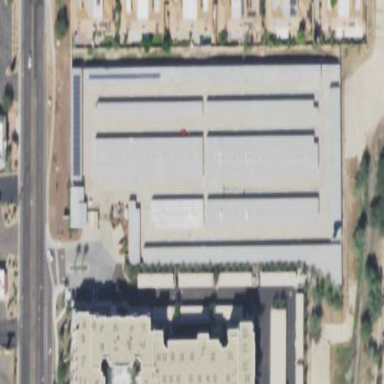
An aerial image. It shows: Storage rental shop.